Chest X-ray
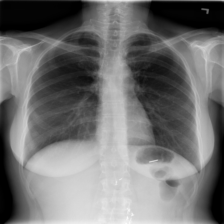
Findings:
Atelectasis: negative
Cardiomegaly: negative
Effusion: negative
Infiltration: negative
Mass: negative
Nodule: negative
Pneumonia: negative
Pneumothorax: negative
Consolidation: negative
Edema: negative
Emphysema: negative
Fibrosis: negative
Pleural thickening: negative
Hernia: negative